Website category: university
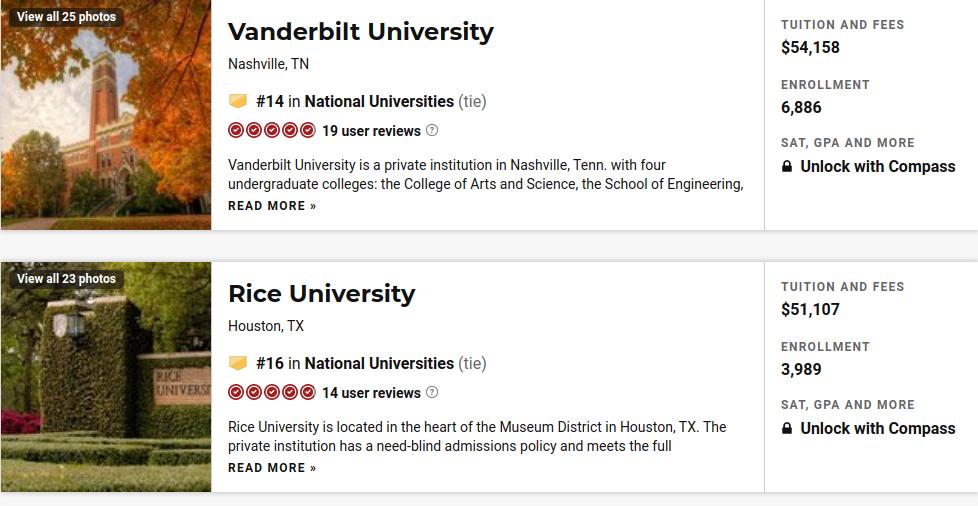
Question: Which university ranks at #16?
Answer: Rice University

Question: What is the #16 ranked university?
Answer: Rice University

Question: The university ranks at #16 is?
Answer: Rice University

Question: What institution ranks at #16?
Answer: Rice University